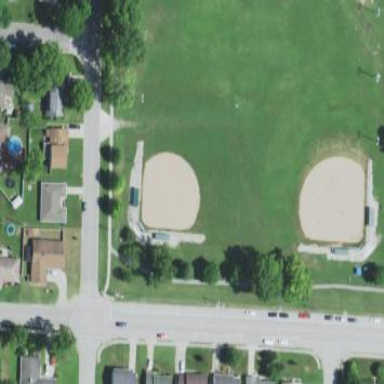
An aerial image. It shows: Softball pitch with dirt surface for leisure land.